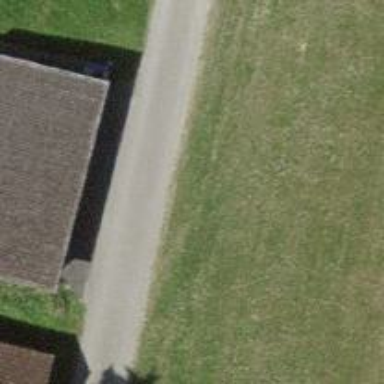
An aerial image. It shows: Farm.